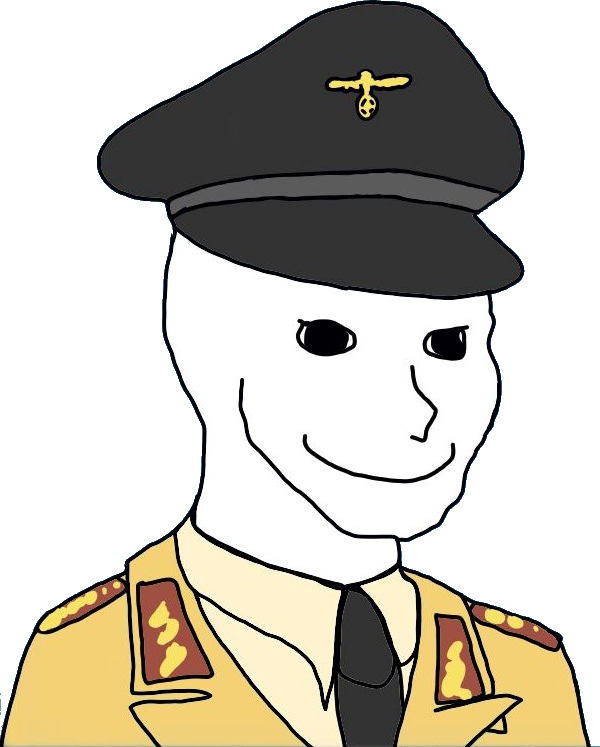
Label: 5_Oomer